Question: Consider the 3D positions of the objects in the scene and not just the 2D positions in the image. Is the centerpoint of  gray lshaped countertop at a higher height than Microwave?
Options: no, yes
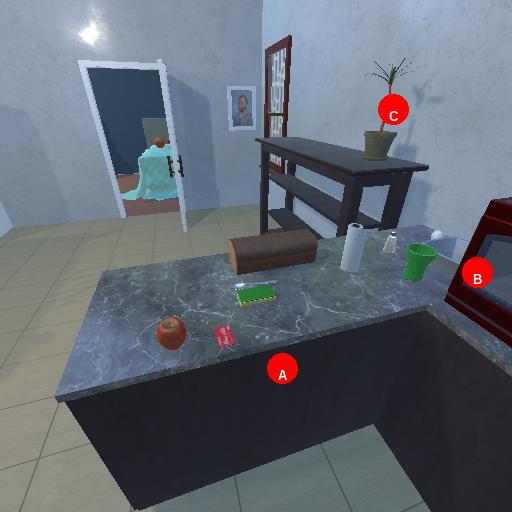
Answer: no